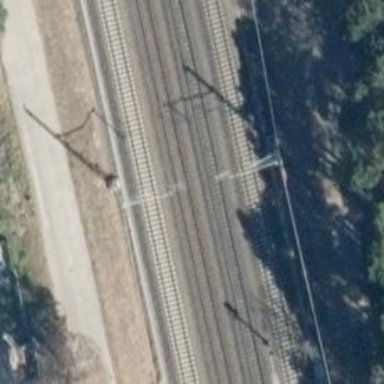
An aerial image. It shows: Railway milestone with catenary mast.